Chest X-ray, PA view. Patient: 69 years old, sex F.
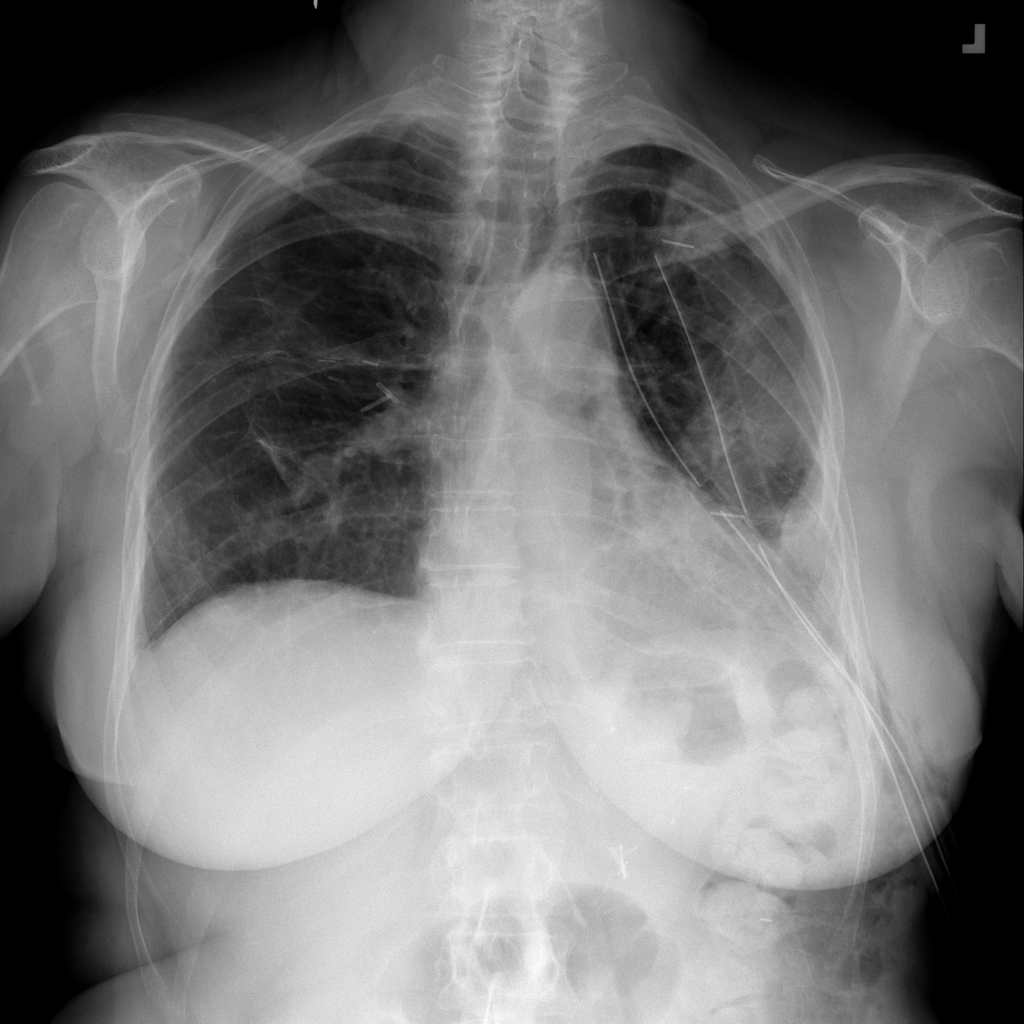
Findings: No Finding